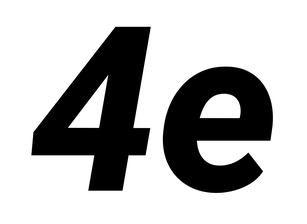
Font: Roboto-Italic_ExtraBold_Italic